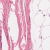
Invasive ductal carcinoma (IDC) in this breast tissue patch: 0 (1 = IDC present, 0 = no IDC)